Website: ulta-beauty
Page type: billing-address
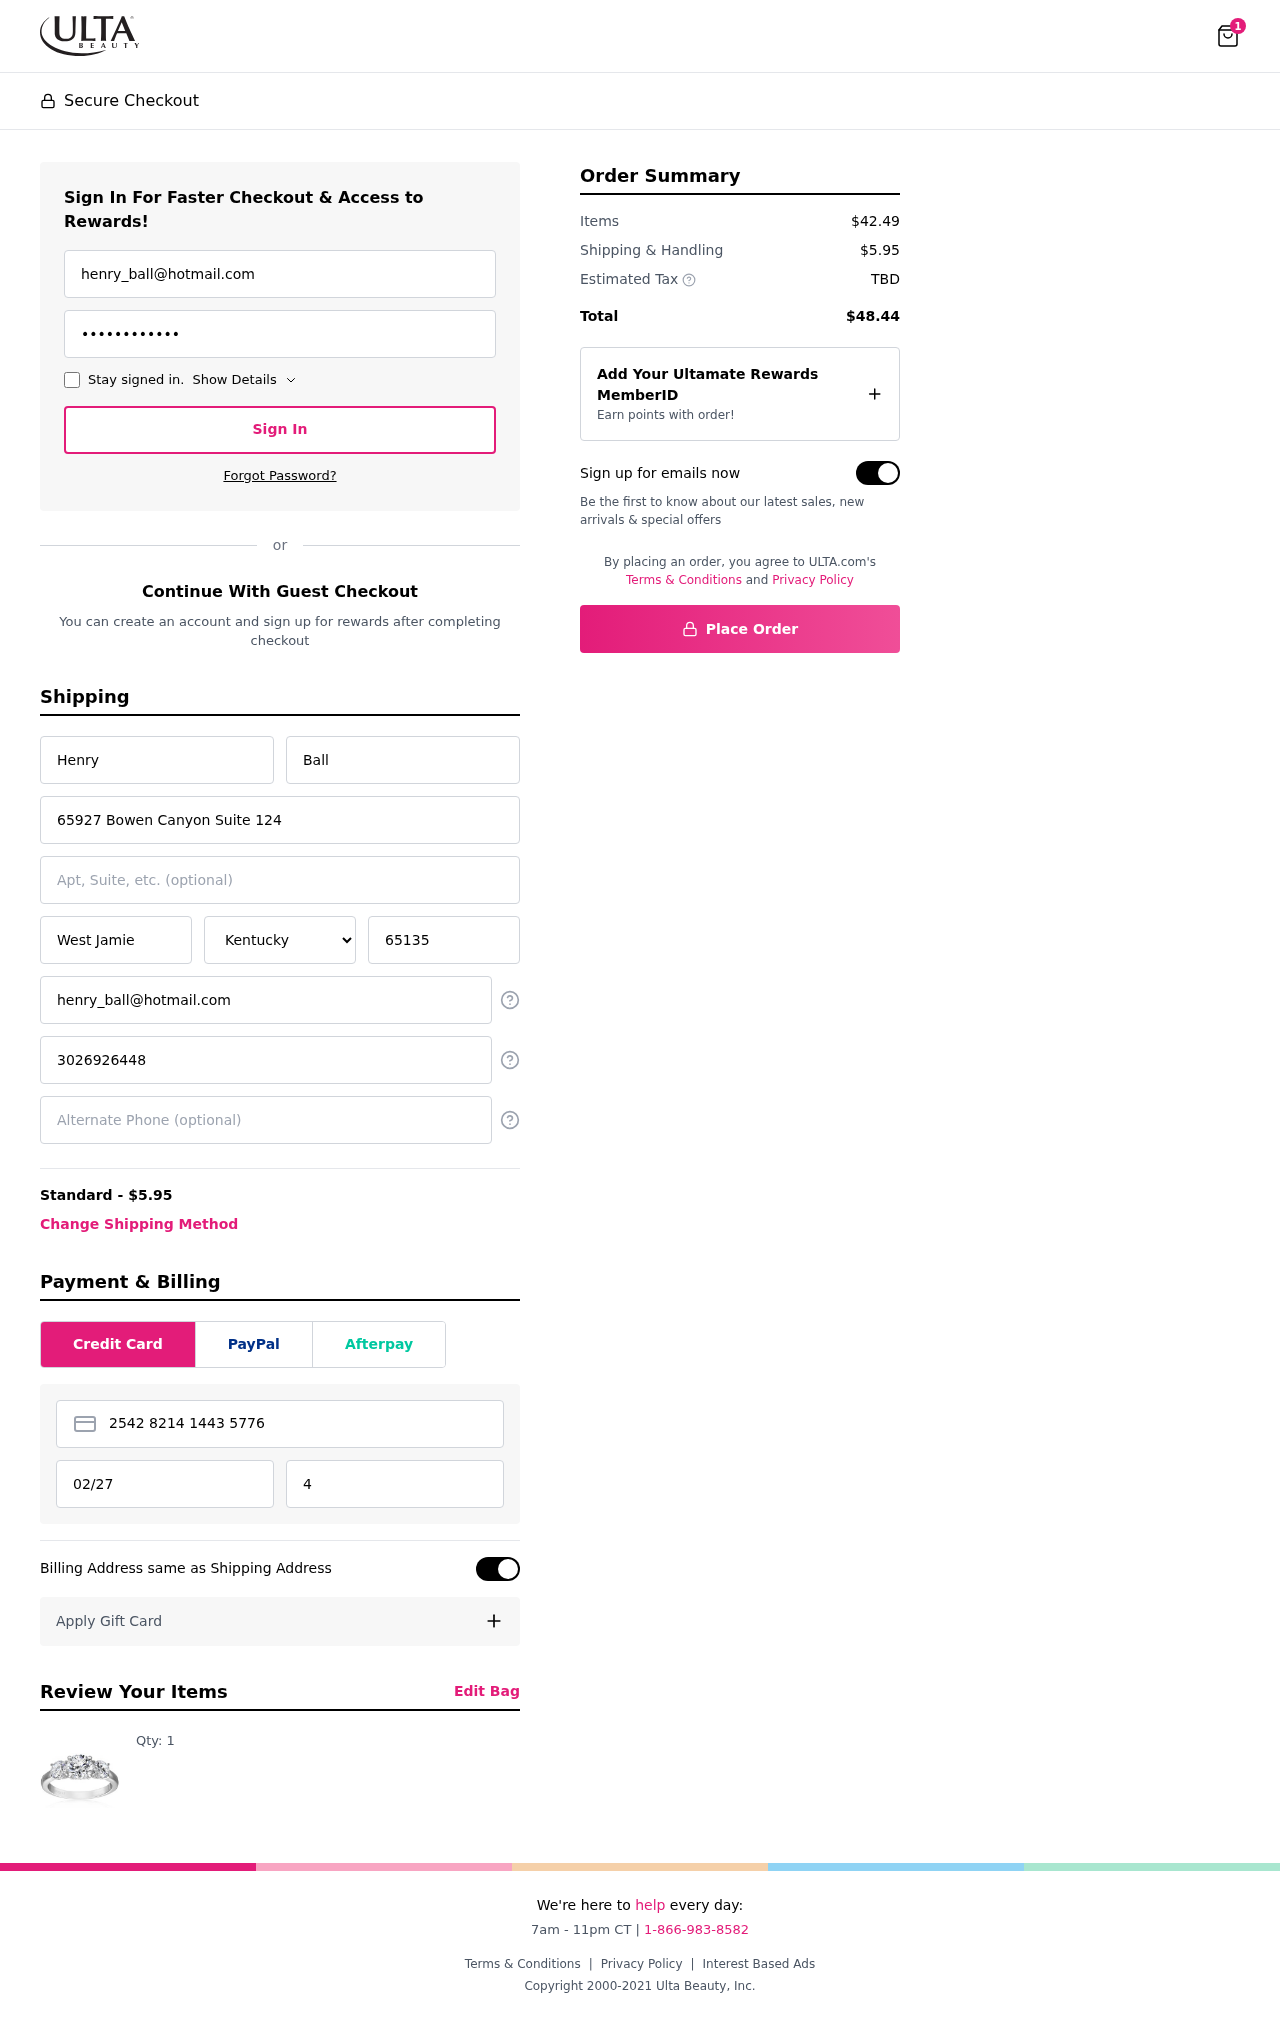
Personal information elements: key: PII_STATE
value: Kentucky
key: PII_EMAIL
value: henry_ball@hotmail.com
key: PII_FIRSTNAME
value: Henry
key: PII_LASTNAME
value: Ball
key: PII_STREET
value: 65927 Bowen Canyon Suite 124
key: PII_CITY
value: West Jamie
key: PII_POSTCODE
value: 65135
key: PII_PHONE
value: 3026926448
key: PII_CARD_NUMBER
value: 2542 8214 1443 5776
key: PII_CARD_EXPIRY
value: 02/27
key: PII_CARD_CVV
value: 408
Product elements: key: PRODUCT1_QUANTITY
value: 1
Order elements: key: ORDER_NUM_ITEMS
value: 1
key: ORDER_SHIPPING_COST
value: $5.95
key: ORDER_SUBTOTAL
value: $42.49
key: ORDER_TOTAL
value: $48.44